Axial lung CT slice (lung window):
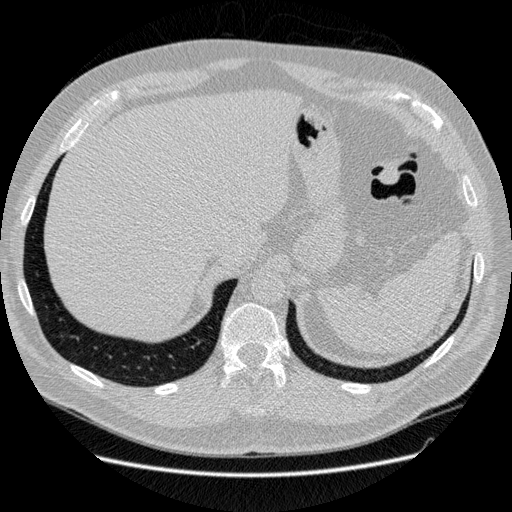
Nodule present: no